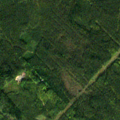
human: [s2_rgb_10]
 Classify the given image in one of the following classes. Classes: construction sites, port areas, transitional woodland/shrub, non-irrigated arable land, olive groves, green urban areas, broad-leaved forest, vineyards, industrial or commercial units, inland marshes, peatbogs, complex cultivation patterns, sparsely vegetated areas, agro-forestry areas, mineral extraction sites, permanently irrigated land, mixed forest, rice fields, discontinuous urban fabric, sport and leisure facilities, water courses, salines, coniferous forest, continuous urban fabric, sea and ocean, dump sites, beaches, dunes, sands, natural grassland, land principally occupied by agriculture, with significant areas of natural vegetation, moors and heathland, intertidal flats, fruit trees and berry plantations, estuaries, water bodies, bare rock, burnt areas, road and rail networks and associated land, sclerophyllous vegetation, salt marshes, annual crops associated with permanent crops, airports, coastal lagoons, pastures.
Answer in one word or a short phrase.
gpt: coniferous forest, mixed forest